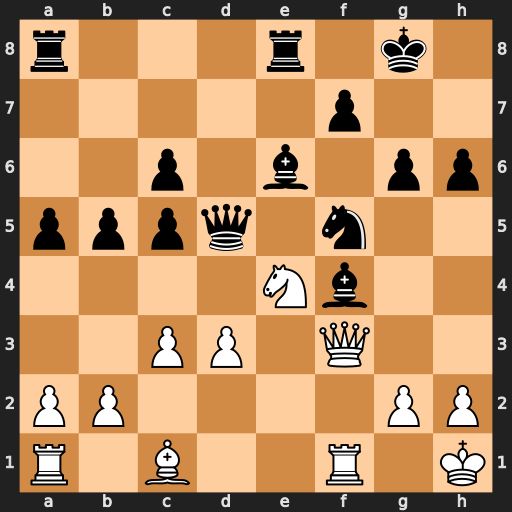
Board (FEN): r3r1k1/5p2/2p1b1pp/pppq1n2/4Nb2/2PP1Q2/PP4PP/R1B2R1K
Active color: w
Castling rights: -
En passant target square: -
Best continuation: Nf6+ Kh8 Nxd5